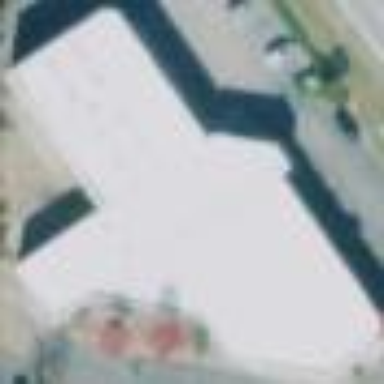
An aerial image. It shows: Car repair shop located in building.